Interaction volume radius: 5 \u00c5
Interaction volume height: 20 \u00c5
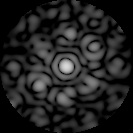
Disorder parameter: 0.6735